Question: I want a gridpane layout as in the attached image. Anyone know how to this or am I using the wrong layout?

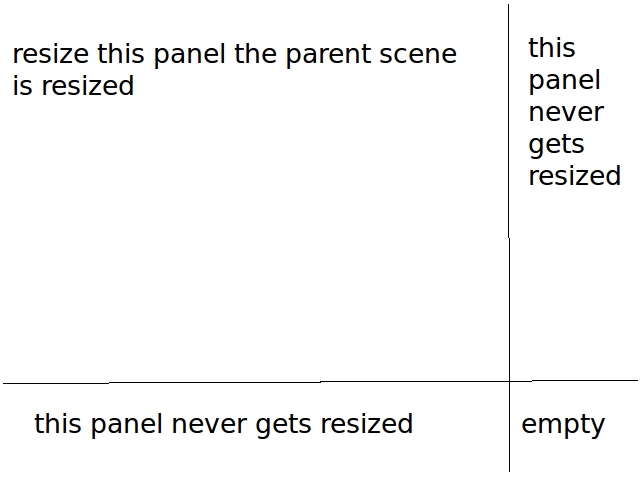
Answer: Turns out what I am trying to do requires 'AnchorPane' and 'GridPane'.